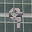
Label: 9